This continuous-wavelet-transform scalogram was computed from a bearing vibration snapshot. Determine the bearing's health state. Answer with exactly one of: normal, inner_race, outer_race, ball.
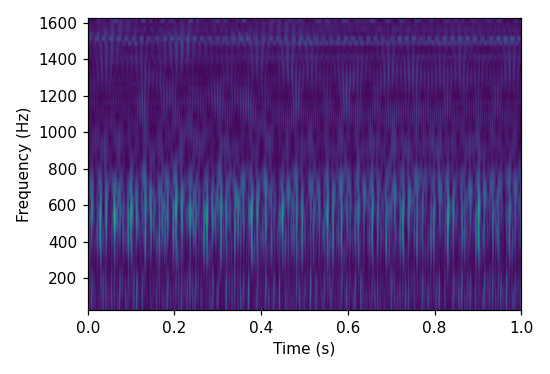
Answer: inner_race